Question: Find the variance in the following histogram, where the data are distributed only above tens and the height of the histogram is an integer multiple of 5. Keep the result of the variance as an integer.
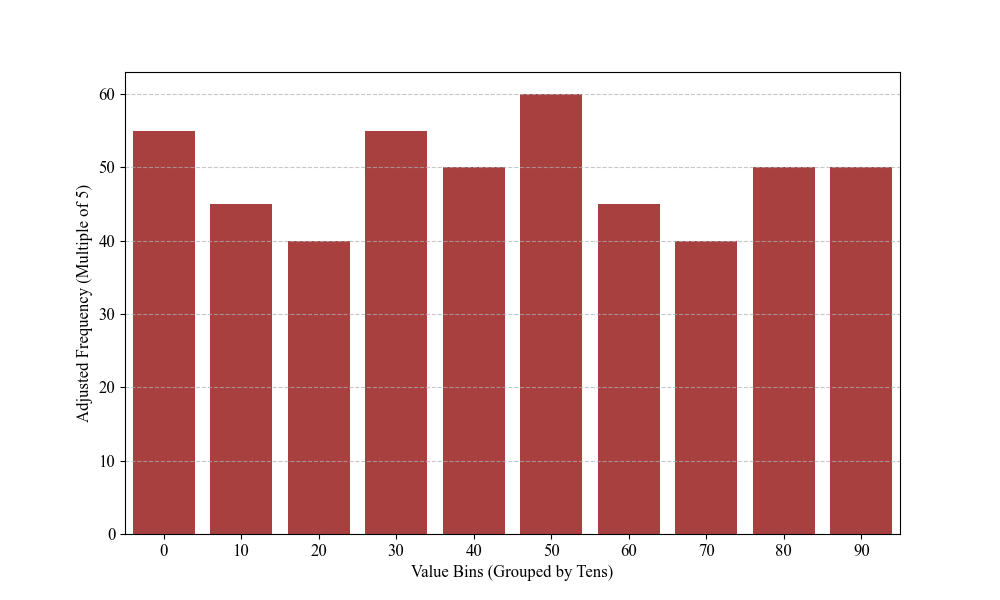
Answer: 825